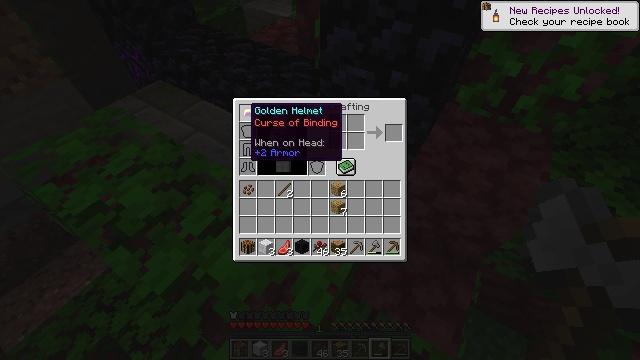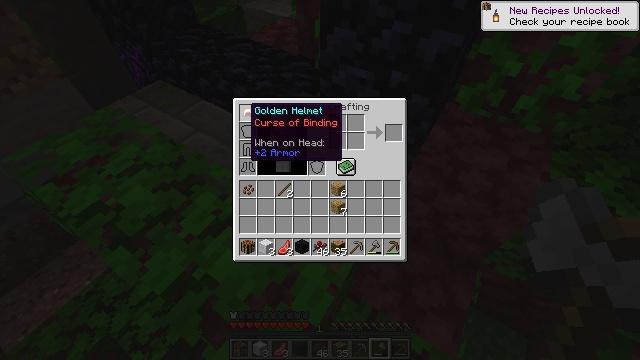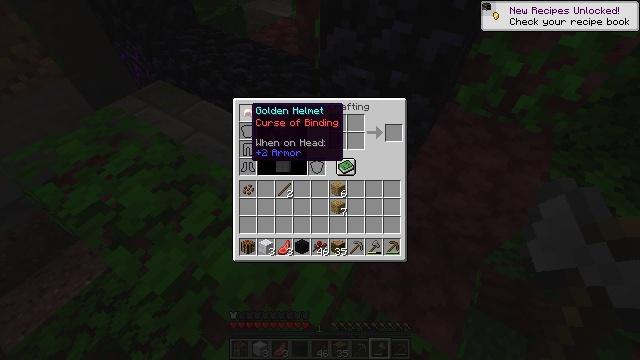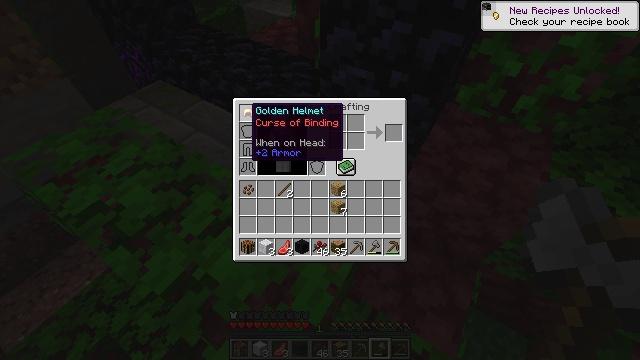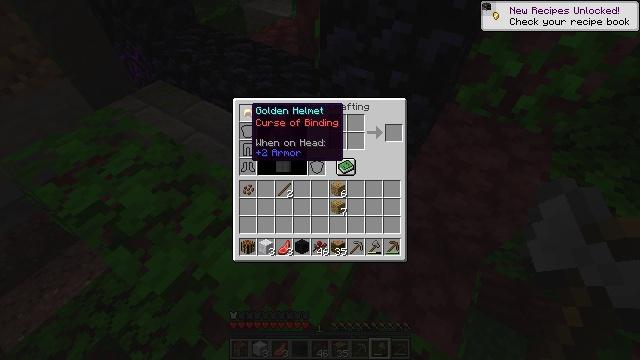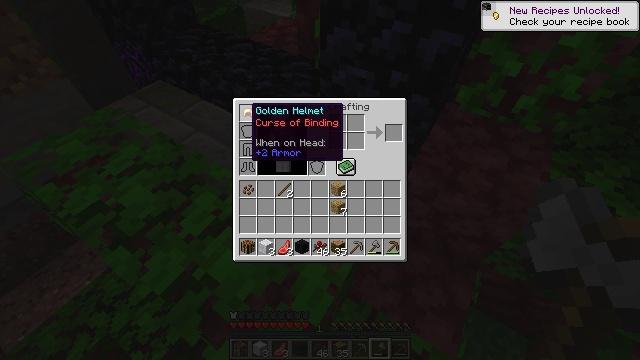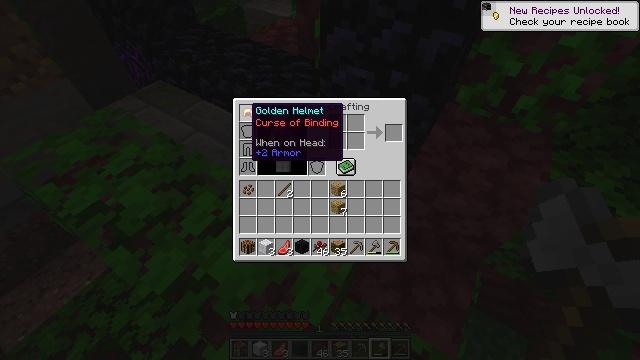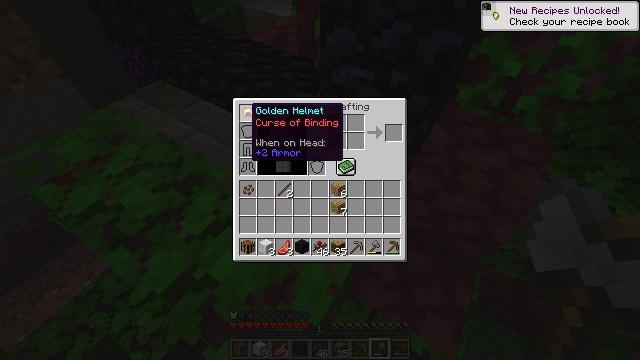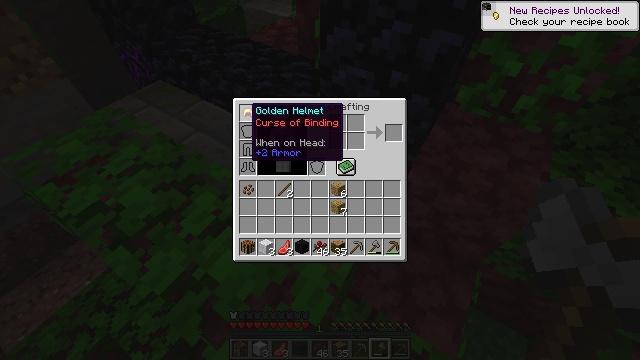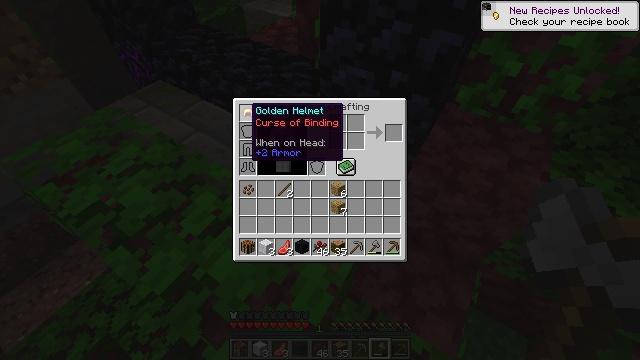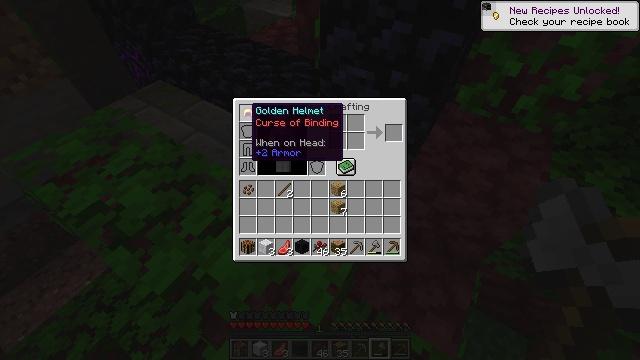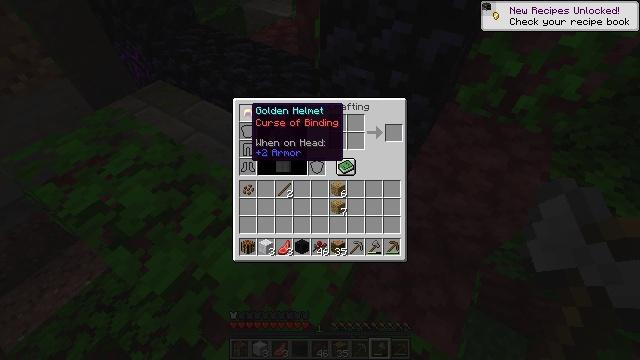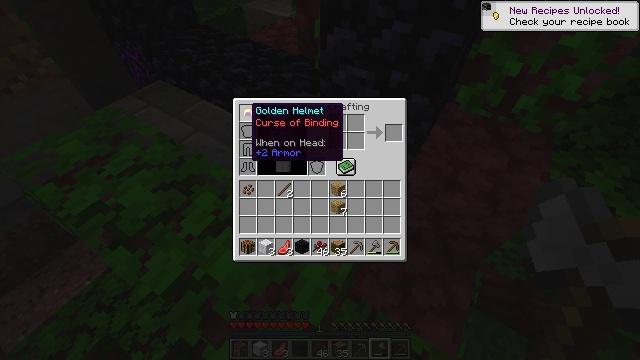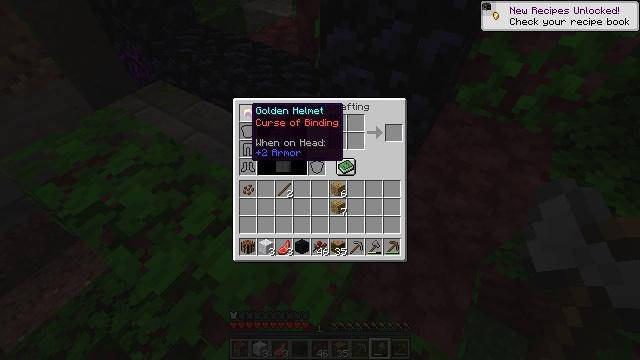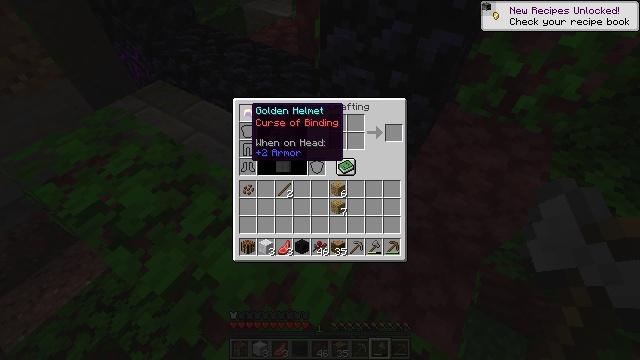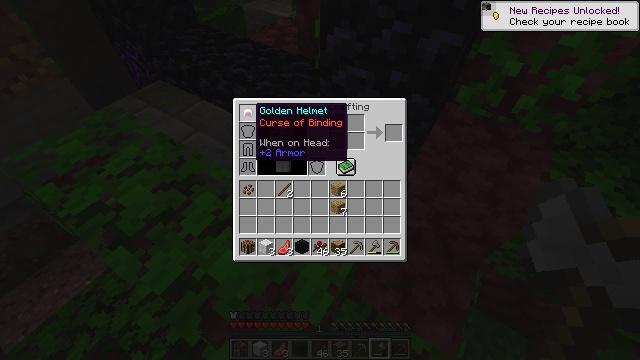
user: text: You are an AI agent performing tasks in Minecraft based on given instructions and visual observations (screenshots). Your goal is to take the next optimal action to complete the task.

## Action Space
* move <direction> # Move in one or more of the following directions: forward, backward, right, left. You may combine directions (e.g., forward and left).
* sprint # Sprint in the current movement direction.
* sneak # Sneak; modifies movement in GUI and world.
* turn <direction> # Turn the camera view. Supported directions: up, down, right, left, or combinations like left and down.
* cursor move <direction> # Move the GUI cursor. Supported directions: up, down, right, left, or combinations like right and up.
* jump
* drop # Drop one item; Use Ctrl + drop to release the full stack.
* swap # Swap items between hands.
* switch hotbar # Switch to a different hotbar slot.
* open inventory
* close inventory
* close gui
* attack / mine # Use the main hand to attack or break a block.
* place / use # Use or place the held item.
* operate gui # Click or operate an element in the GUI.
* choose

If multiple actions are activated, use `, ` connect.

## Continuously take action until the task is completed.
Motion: motion action
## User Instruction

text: Clear the jungle leaves to make way.
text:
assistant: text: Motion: sneak, choose
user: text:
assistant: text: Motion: sneak
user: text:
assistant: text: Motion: sneak, choose
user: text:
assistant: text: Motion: sneak, choose
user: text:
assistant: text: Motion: sneak
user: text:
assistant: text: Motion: sneak, choose
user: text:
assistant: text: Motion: sneak, choose
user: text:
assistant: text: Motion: sneak, operate gui
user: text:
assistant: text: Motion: sneak, operate gui
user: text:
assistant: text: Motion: sneak, operate gui
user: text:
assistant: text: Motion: sneak, operate gui
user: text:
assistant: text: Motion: sneak, operate gui
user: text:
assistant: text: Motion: sneak, choose
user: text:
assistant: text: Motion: sneak, choose
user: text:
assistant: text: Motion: sneak, choose
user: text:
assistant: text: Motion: sneak
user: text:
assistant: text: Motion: sneak, cursor move right and down
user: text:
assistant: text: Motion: sneak, cursor move right and down
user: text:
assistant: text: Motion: cursor move right and down
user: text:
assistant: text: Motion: no_op
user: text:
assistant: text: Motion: turn left and up
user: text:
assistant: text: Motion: no_op
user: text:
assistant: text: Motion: use / place
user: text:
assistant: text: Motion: turn left, use / place
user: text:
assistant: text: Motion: turn up, use / place
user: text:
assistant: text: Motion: no_op
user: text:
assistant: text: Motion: no_op
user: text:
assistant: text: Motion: no_op
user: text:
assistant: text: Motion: no_op
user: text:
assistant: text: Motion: no_op